Question: I did a system to select an area using the mouse.
However, when I select the area looks like:

Sorry my english, i'm brazilian...
My Code:
'''
private void ResizeSelection()
{
if (CurrentAction == ClickAction.LeftSizing)
{
if (Cursor.Position.X < CurrentBottomRight.X - 10)
{
//Erase the previous rectangle
g.DrawRectangle(EraserPen, CurrentTopLeft.X, CurrentTopLeft.Y, RectangleWidth, RectangleHeight);
CurrentTopLeft.X = Cursor.Position.X;
RectangleWidth = CurrentBottomRight.X - CurrentTopLeft.X;
g.DrawRectangle(MyPen, CurrentTopLeft.X, CurrentTopLeft.Y, RectangleWidth, RectangleHeight);
}
}
if (CurrentAction == ClickAction.TopLeftSizing)
{
if (Cursor.Position.X < CurrentBottomRight.X - 10 && Cursor.Position.Y < CurrentBottomRight.Y - 10)
{
//Erase the previous rectangle
g.DrawRectangle(EraserPen, CurrentTopLeft.X, CurrentTopLeft.Y, RectangleWidth, RectangleHeight);
CurrentTopLeft.X = Cursor.Position.X;
CurrentTopLeft.Y = Cursor.Position.Y;
RectangleWidth = CurrentBottomRight.X - CurrentTopLeft.X;
RectangleHeight = CurrentBottomRight.Y - CurrentTopLeft.Y;
g.DrawRectangle(MyPen, CurrentTopLeft.X, CurrentTopLeft.Y, RectangleWidth, RectangleHeight);
}
}
if (CurrentAction == ClickAction.BottomLeftSizing)
{
if (Cursor.Position.X < CurrentBottomRight.X - 10 && Cursor.Position.Y > CurrentTopLeft.Y + 10)
{
//Erase the previous rectangle
g.DrawRectangle(EraserPen, CurrentTopLeft.X, CurrentTopLeft.Y, RectangleWidth, RectangleHeight);
CurrentTopLeft.X = Cursor.Position.X;
CurrentBottomRight.Y = Cursor.Position.Y;
RectangleWidth = CurrentBottomRight.X - CurrentTopLeft.X;
RectangleHeight = CurrentBottomRight.Y - CurrentTopLeft.Y;
g.DrawRectangle(MyPen, CurrentTopLeft.X, CurrentTopLeft.Y, RectangleWidth, RectangleHeight);
}
}
if (CurrentAction == ClickAction.RightSizing)
{
if (Cursor.Position.X > CurrentTopLeft.X + 10)
{
//Erase the previous rectangle
g.DrawRectangle(EraserPen, CurrentTopLeft.X, CurrentTopLeft.Y, RectangleWidth, RectangleHeight);
CurrentBottomRight.X = Cursor.Position.X;
RectangleWidth = CurrentBottomRight.X - CurrentTopLeft.X;
g.DrawRectangle(MyPen, CurrentTopLeft.X, CurrentTopLeft.Y, RectangleWidth, RectangleHeight);
}
}
if (CurrentAction == ClickAction.TopRightSizing)
{
if (Cursor.Position.X > CurrentTopLeft.X + 10 && Cursor.Position.Y < CurrentBottomRight.Y - 10)
{
//Erase the previous rectangle
g.DrawRectangle(EraserPen, CurrentTopLeft.X, CurrentTopLeft.Y, RectangleWidth, RectangleHeight);
CurrentBottomRight.X = Cursor.Position.X;
CurrentTopLeft.Y = Cursor.Position.Y;
RectangleWidth = CurrentBottomRight.X - CurrentTopLeft.X;
RectangleHeight = CurrentBottomRight.Y - CurrentTopLeft.Y;
g.DrawRectangle(MyPen, CurrentTopLeft.X, CurrentTopLeft.Y, RectangleWidth, RectangleHeight);
}
}
if (CurrentAction == ClickAction.BottomRightSizing)
{
if (Cursor.Position.X > CurrentTopLeft.X + 10 && Cursor.Position.Y > CurrentTopLeft.Y + 10)
{
//Erase the previous rectangle
g.DrawRectangle(EraserPen, CurrentTopLeft.X, CurrentTopLeft.Y, RectangleWidth, RectangleHeight);
CurrentBottomRight.X = Cursor.Position.X;
CurrentBottomRight.Y = Cursor.Position.Y;
RectangleWidth = CurrentBottomRight.X - CurrentTopLeft.X;
RectangleHeight = CurrentBottomRight.Y - CurrentTopLeft.Y;
g.DrawRectangle(MyPen, CurrentTopLeft.X, CurrentTopLeft.Y, RectangleWidth, RectangleHeight);
}
}
if (CurrentAction == ClickAction.TopSizing)
{
if (Cursor.Position.Y < CurrentBottomRight.Y - 10)
{
//Erase the previous rectangle
g.DrawRectangle(EraserPen, CurrentTopLeft.X, CurrentTopLeft.Y, RectangleWidth, RectangleHeight);
CurrentTopLeft.Y = Cursor.Position.Y;
RectangleHeight = CurrentBottomRight.Y - CurrentTopLeft.Y;
g.DrawRectangle(MyPen, CurrentTopLeft.X, CurrentTopLeft.Y, RectangleWidth, RectangleHeight);
}
}
if (CurrentAction == ClickAction.BottomSizing)
{
if (Cursor.Position.Y > CurrentTopLeft.Y + 10)
{
//Erase the previous rectangle
g.DrawRectangle(EraserPen, CurrentTopLeft.X, CurrentTopLeft.Y, RectangleWidth, RectangleHeight);
CurrentBottomRight.Y = Cursor.Position.Y;
RectangleHeight = CurrentBottomRight.Y - CurrentTopLeft.Y;
g.DrawRectangle(MyPen, CurrentTopLeft.X, CurrentTopLeft.Y, RectangleWidth, RectangleHeight);
}
}
}
'''
I wonder if there is a way to fix this or make it become transparent showing only the edge of the rectangle.
Thanks,
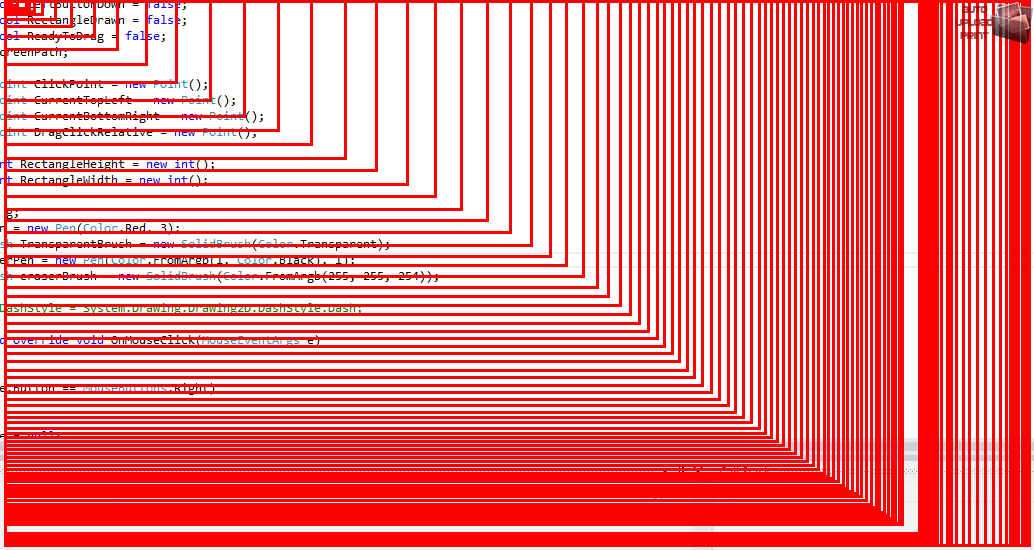
Answer: You're mis-using 'Graphics'.
You should never call 'CreateGraphics()' to draw on a control; it will be erased on the next paint.
Instead, you should handle the 'Paint' event and draw everything you need on every repaint.
When the mouse moves, call 'Invalidate()' to force it to repaint.